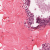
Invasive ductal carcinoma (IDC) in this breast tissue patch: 0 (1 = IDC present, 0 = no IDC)